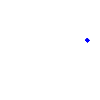
Particle: kaon